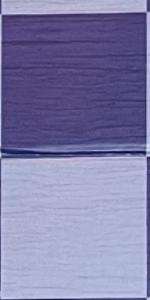
Label: Empty